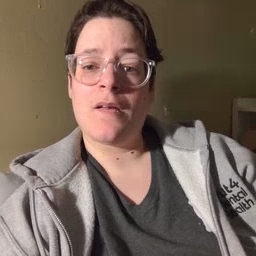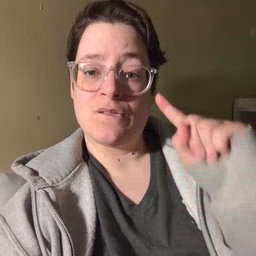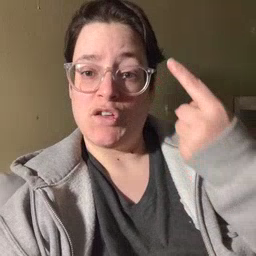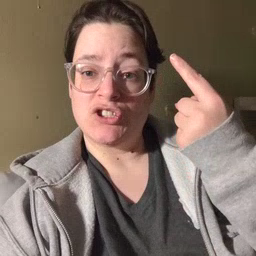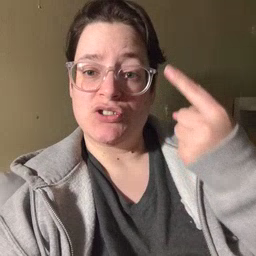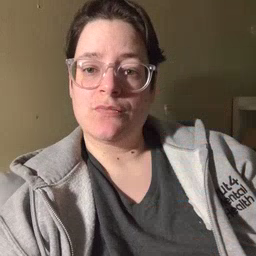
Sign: first